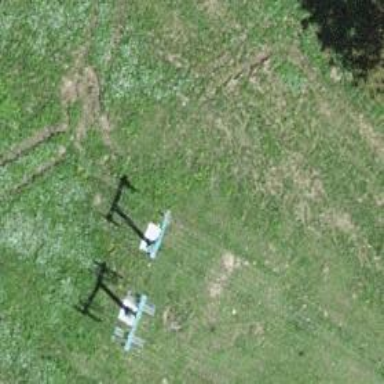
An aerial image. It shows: Pylon for aerialway.